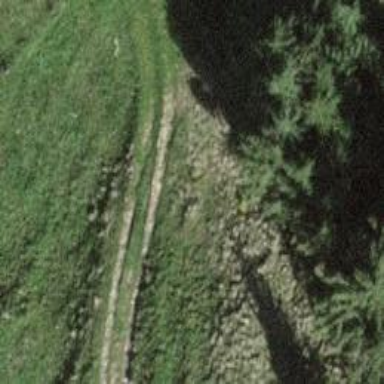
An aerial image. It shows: Path.